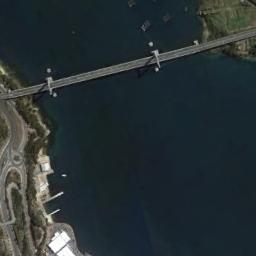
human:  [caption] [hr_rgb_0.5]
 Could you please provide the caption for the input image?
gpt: There is a bridge over the deep blue river .

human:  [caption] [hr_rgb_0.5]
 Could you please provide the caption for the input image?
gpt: A bridge connects the land on both sides of the blue-blue river  There are many buildings and roads on the land .

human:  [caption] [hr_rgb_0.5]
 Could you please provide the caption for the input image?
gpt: A bridge built on a dark green river and the lawn on one side of the river, And some a harbor on the other side of the river .

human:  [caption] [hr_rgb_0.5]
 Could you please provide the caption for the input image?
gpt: On one side of the river are vegetation and on the other side are settlements .

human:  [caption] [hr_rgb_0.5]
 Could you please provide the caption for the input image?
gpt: Many trees are around the bridge .